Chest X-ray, AP view. Patient: 41 years old, sex M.
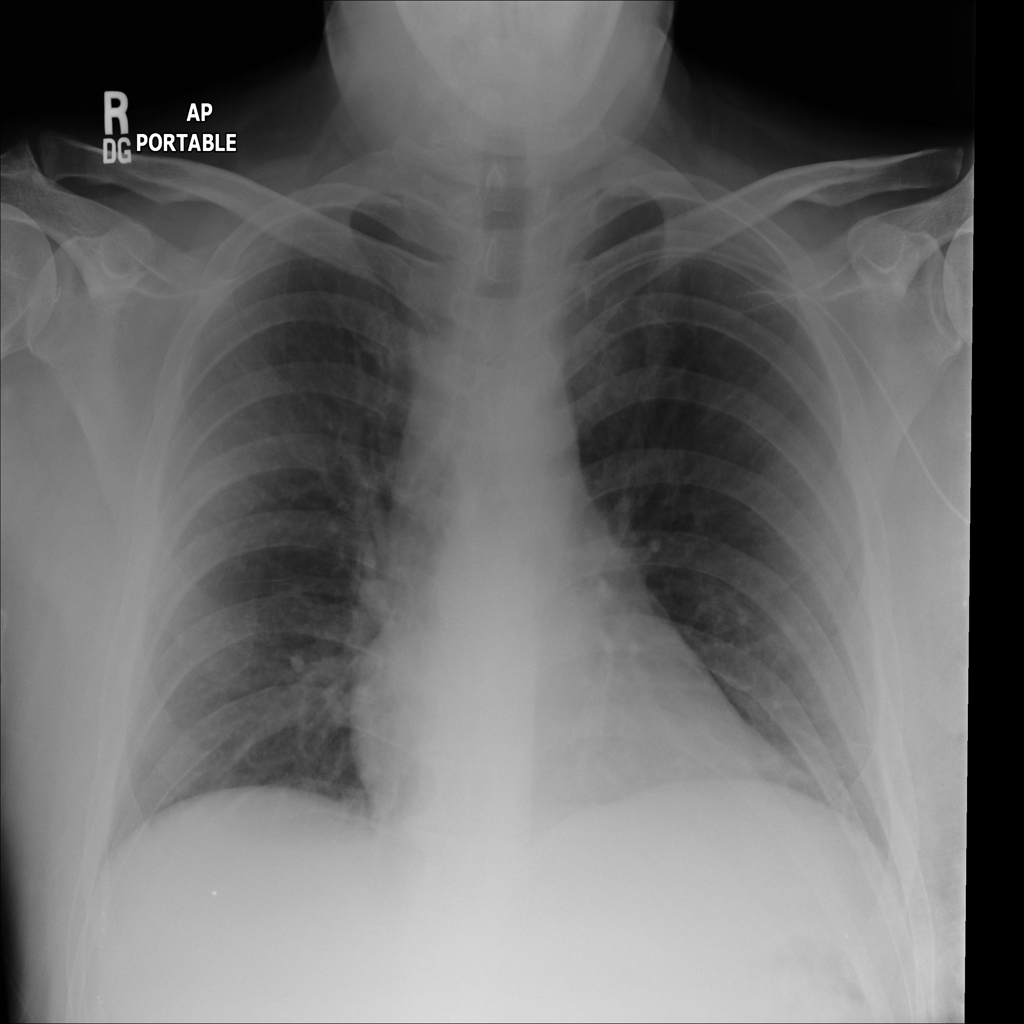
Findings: No Finding